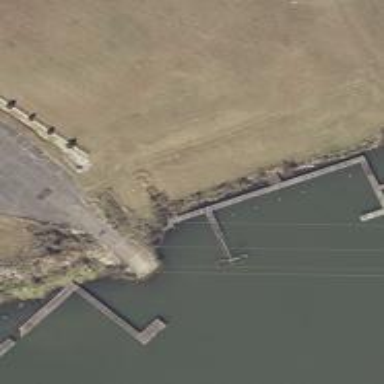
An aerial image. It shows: Man-made pier.